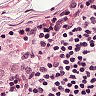
Metastatic tissue present: no